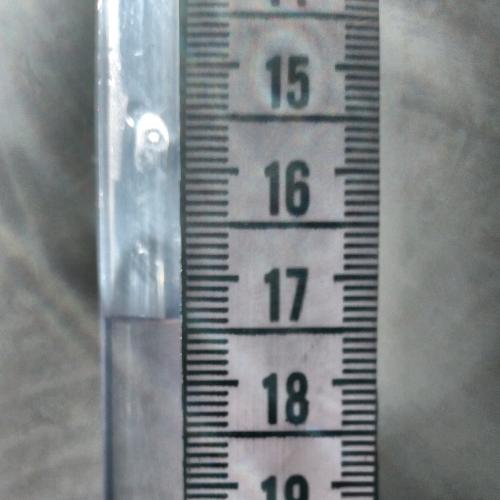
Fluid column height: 17.9 cm